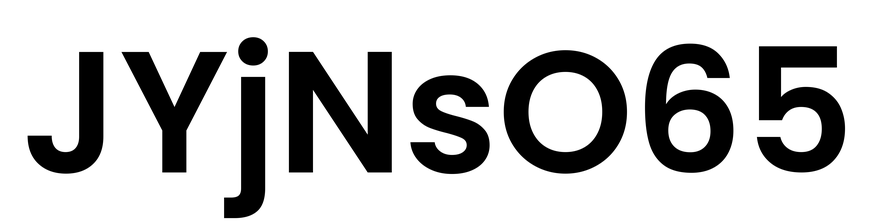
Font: Poppins-SemiBold